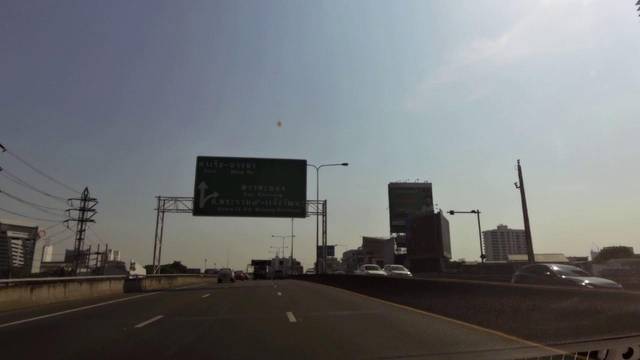
Region: Thailand
Coordinates: 13.723, 100.553